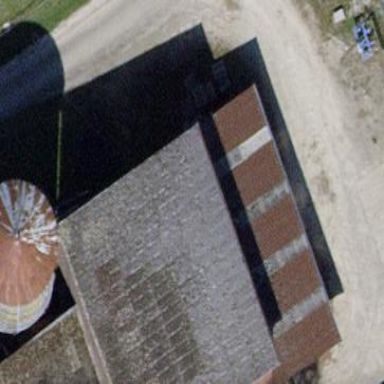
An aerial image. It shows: View of roof of building.